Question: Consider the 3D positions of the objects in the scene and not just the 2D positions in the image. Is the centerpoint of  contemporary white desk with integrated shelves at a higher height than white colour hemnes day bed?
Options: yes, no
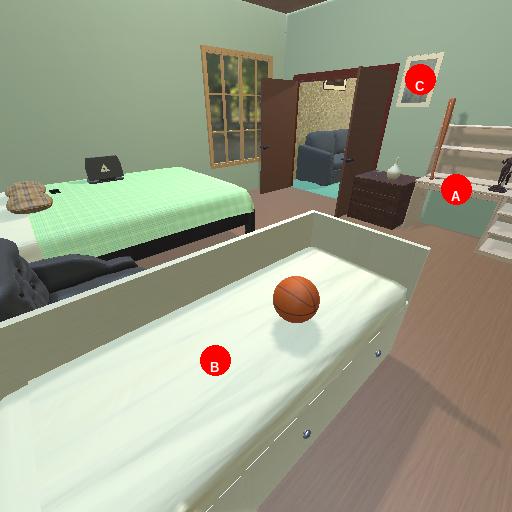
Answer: yes